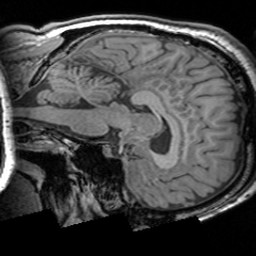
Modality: T1w
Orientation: sagittal
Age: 28
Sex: male
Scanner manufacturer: siemens
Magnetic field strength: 3 T
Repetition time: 1.63 s
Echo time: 0.00311 s